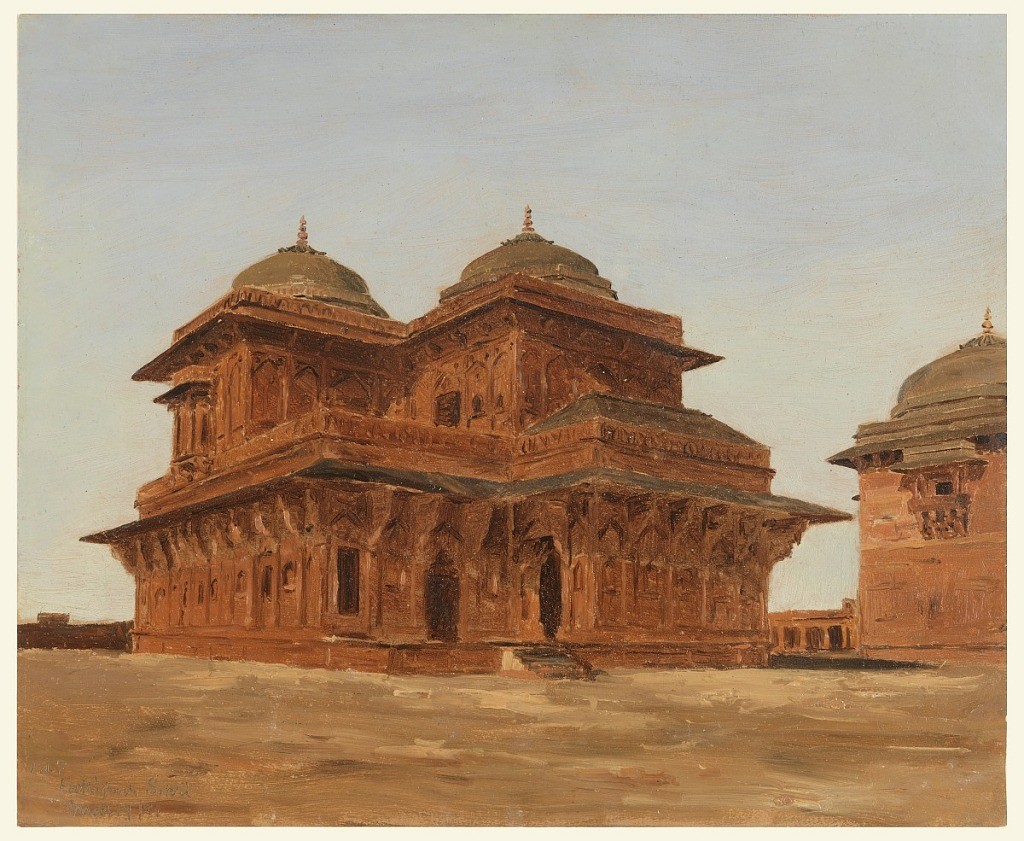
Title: Fatehpur Sikri, Birbal’s Palace, India
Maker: Lockwood de Forest, American, 1850–1932
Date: March 19, 1881
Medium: Brush and oil on thin paperboard
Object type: Drawing
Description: Ochre buildings seen from corner situated in sandy landscape.  Central building has two stories, each accentuated with projecting cornices and large brackets beneath.  Roofline culminates in twin domes.  A portion of another building in a similar architectural style is seen at right.  It has a projecting balcony and similar roofline and dome.  All buildings seem to be part of a larger complex.